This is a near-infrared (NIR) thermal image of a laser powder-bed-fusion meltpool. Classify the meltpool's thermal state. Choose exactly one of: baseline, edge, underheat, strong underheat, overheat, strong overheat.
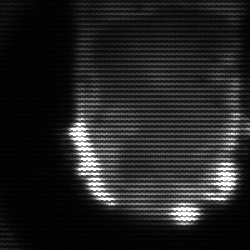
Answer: strong underheat